Question: I'm working on getting a Status icon with a menu to appear in the Mac OS Status Bar, as part of an NPAPI Chrome browser plugin.
Firebreath uses C++, while most of the libraries for Mac OS development utilize Objective C. I overcame that hurdle thanks to the response on <URL>. I also had to adjust my CMake settings in order to compile an XIB file to NIB.
After trial and error, I was able to get the status bar option to appear in the status bar, but when I click on it, the menu will not expand. I'm not sure what I need to do to get the menu to display. It works in a Cocoa application, but not in the Firebreath application.
I've imported the Foundation and Cocoa libraries as well.
I suspect the problem is either in my MainMenu.xib file or in AppDelegate.m.
'''
#import "AppDelegate.h"
@implementation AppDelegate
-(void)awakeFromNib {
NSLog(@"calling awakeFromNib...");
NSStatusBar *bar = [NSStatusBar systemStatusBar];
statusItem = [[bar statusItemWithLength:NSVariableStatusItemLength ] retain];
// statusItem = [[NSStatusBar systemStatusBar] statusItemWithLength:NSVariableStatusItemLength];
//[statusItem retain];
NSMenuItem *menuItem;
menuItem = [[[NSMenuItem alloc] initWithTitle:@"Test" action:NULL keyEquivalent:@""] retain];
// [menuItem setView: myView];
statusMenu = [statusMenu initWithTitle:@"WTF"];
[statusMenu addItem:menuItem];
[menuItem retain];
[statusItem setTitle: NSLocalizedString(@"StatusMenu",@"")];
[statusItem setHighlightMode:YES];
[statusItem setMenu:statusMenu];
[statusItem setEnabled:YES];
[statusMenu retain];
// this was needed to get the icon to display
[statusItem retain];
//[window retain];
}
- (IBAction)settings:(id)sender {
NSLog(@"Invoking the settings from the menu...");
}
//@synthesize window;
@end
'''
This file was snagged from the sample app, and awakeFromNib is being invoked manually from an Objective C++ wrapper class. As per the logs, and the fact that I see "StatusMenu" in the Status Bar, I know this function is being called.
I also include a screenshot of the MainMenu.xib:

The last thing I've tried is adding NSStatusItem as an IBOutlet to see if I can connect it to something in the xib file, but I'm not really sure this is the right direction to go.
What is it that needs to be done to get the menu to show when clicking the Status Menu option?
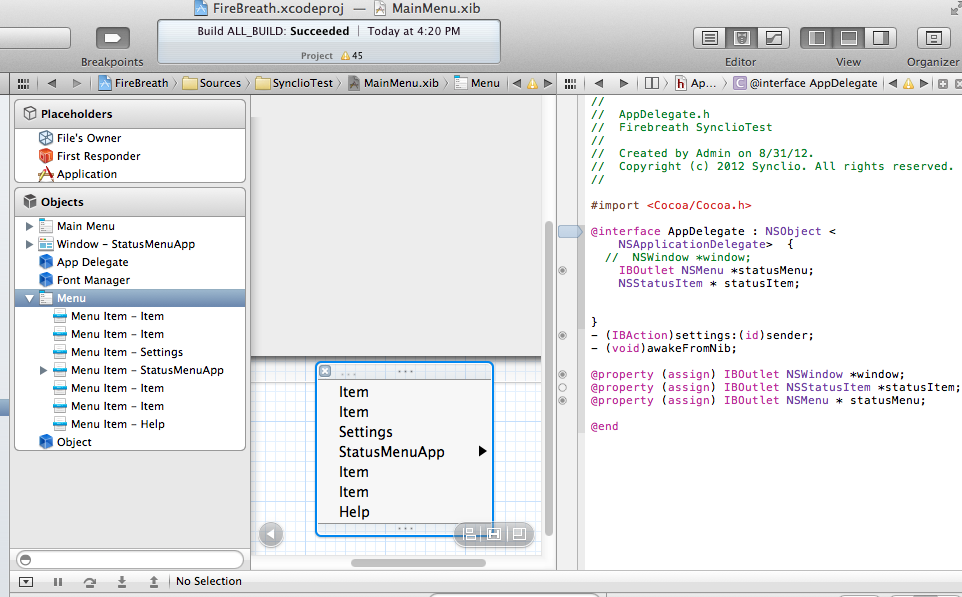
Answer: The problem here is that the Firebreath project and the NPAPI plugin architecture don't support automatic reference counting (ARC), which is generally turned on by default in XCode projects.
Additionally, because of the craziness of mixing Objective C with C++, XCode isn't really able to report on errors as easily as if the code was written purely in Objective C. Thus, the error message is suppressed. In order to avoid the errors, the developer working with the NPAPI plugin architecture must manage memory explicitly by invoking alloc on the NSMenu object.
As long as alloc is called on these objects, they'll be properly retained. This fixes the problem.